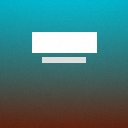
Screen state: on